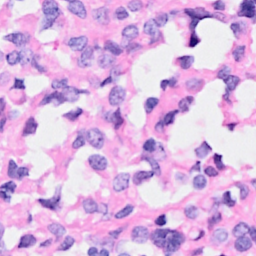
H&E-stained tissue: Breast